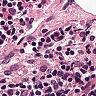
Metastatic tissue present: no